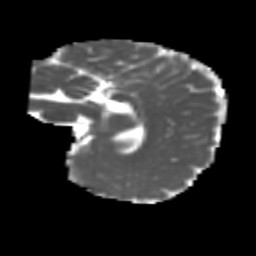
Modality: MD
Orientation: sagittal
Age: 6
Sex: female
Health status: healthy